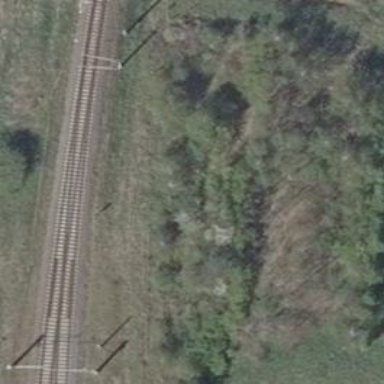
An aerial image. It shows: Junction on the railway.